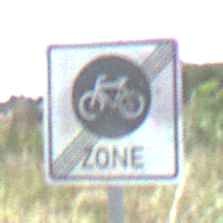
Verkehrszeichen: EndeFahrradzone
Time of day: Midday
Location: Outdoor (Nature)
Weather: PartlyCloudy
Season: NotSpecified
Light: Natural